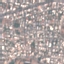
Land use / land cover: Residential